Question: I've started a simple app with Express (and Node) and I am barely setting it up but I've already come across an error I can't seem to find a solution to.
I've tried googling the problem and I've gone through a couple somewhat similar Stack Overflow posts but I cannot solve it and it's driving me a little insane.
Here is my starter code (saved on a file named app.js not index.js)
'''
var express = require("express"),
app = express(),
bodyParser = require("body-parser"),
mongoose = require("mongoose");
mongoose.connect("mongodb://localhost:27017/blog_app", {useNewUrlParser: true});
app.search("view engine", "ejs");
app.use(express.static("public"));
app.use(bodyParser.urlencoded({extended: true}));
// title
// image
// body
// created
var port = process.env.PORT || 3000;
app.listen(port, function(){
console.log("Server is running!");
});
'''
And when I run 'node app.js' on my terminal to see if my server is running, I get this error:

Instead of getting the message "Server is running!"
Can anyone help me?
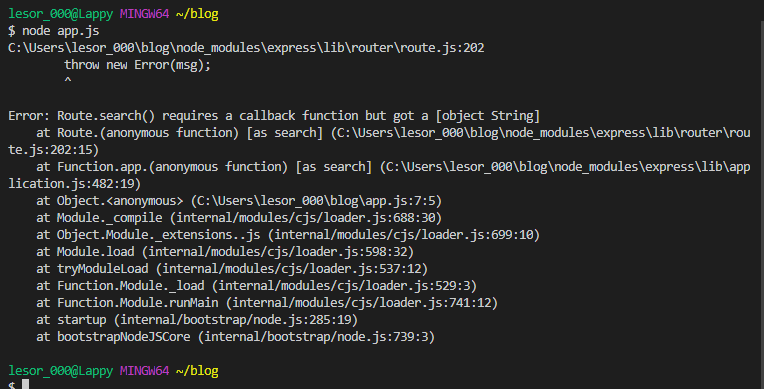
Answer: Use app.set instead of app.search to set the view engine
'''
app.set("view engine", "ejs");
'''